Question: Twitter opens links in a sort of in-app browser which jumps from the bottom into fullscreen mode, see the following screenshot:

How can I get something like this in my own app? I dont know how this is called so my current google results are not resolving my question. I am not sure if this is a webview or safari extension use or something else.
I also wonder how to implement this in xcode-storyboard. Should I create a new viewcontroller which jumps to the front with a fullscreen webview? I hope someone can give me an example or website with a tutorial/explaination.
[Preferably examples in swift, I don't know a lot about Objective_C]
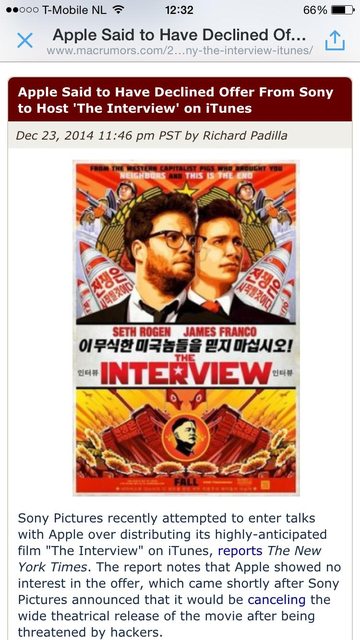
Answer: This is a <URL> containing a web-view.